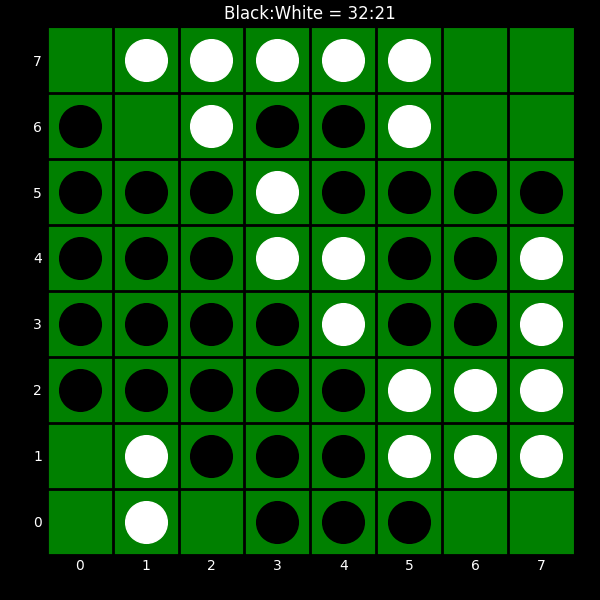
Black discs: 32
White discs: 21